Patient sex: M
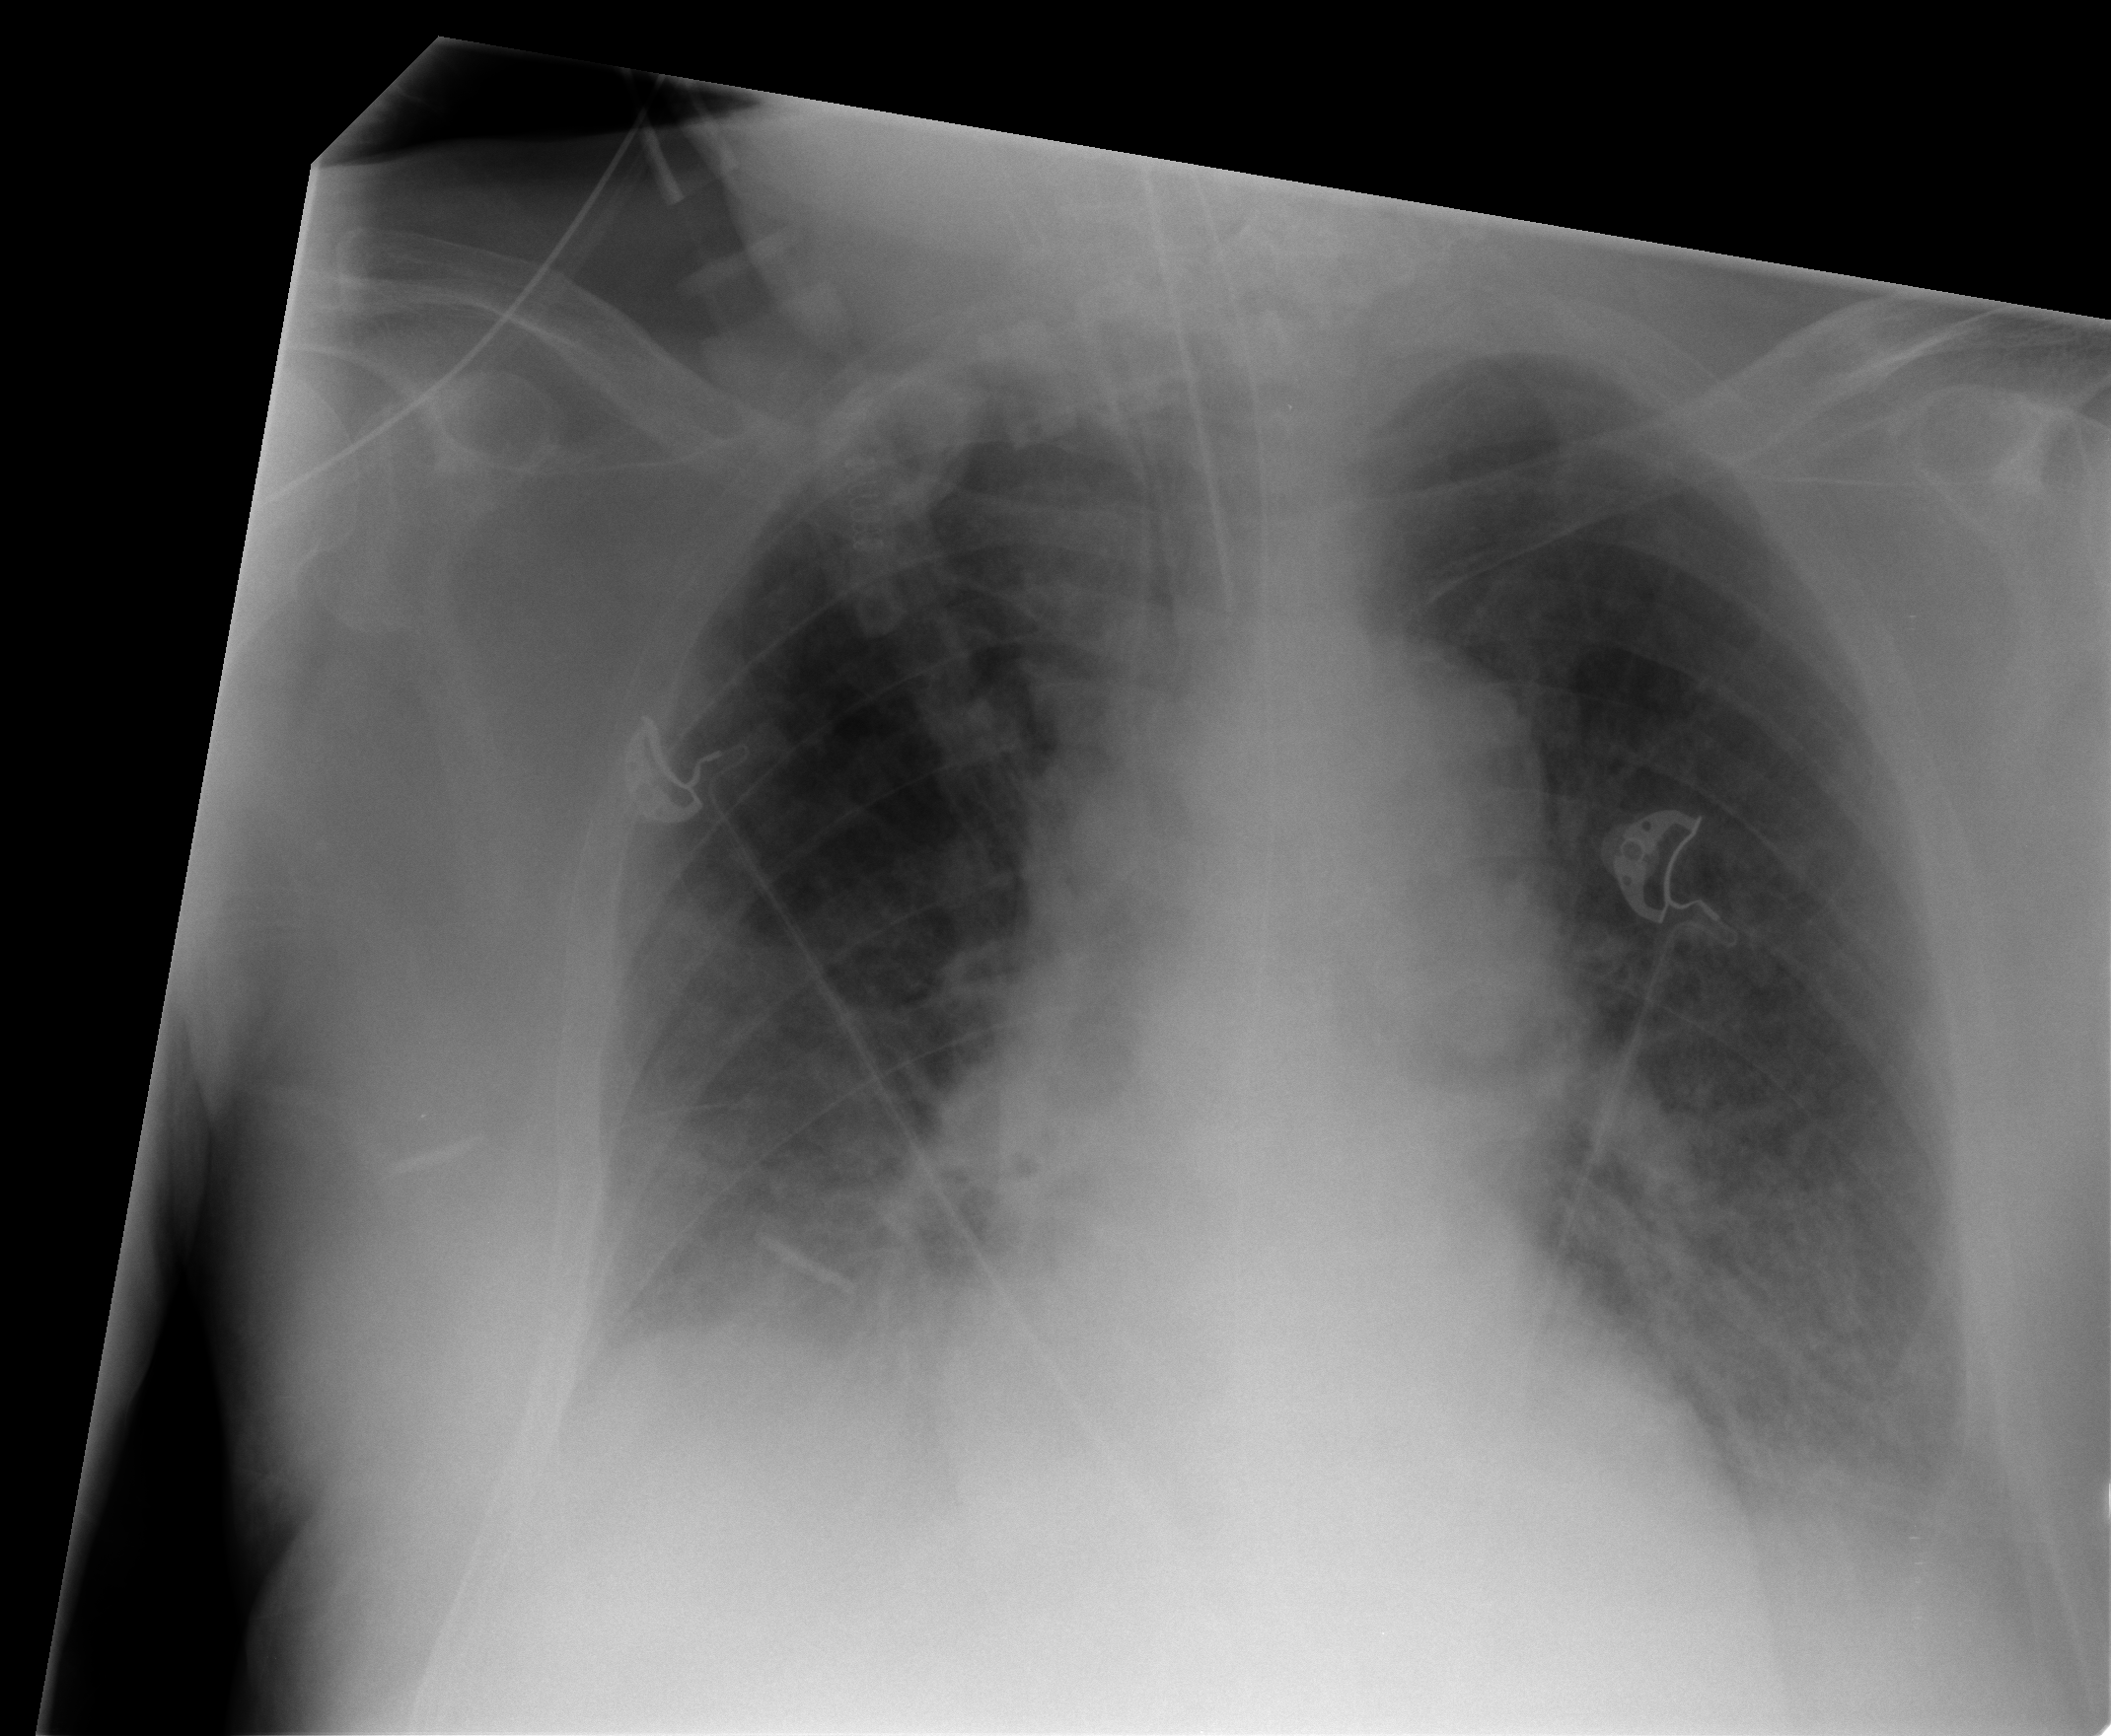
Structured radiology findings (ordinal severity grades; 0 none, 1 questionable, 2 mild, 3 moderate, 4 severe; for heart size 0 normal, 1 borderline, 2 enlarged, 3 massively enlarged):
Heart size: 0
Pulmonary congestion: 2
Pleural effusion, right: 2
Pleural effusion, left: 2
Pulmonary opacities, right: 2
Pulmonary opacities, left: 2
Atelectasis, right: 0
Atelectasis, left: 0